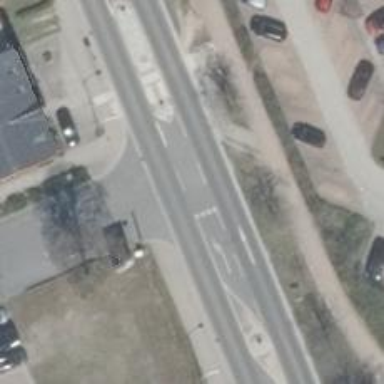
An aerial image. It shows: Secondary road with asphalt surface and sidewalks on both sides.